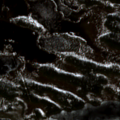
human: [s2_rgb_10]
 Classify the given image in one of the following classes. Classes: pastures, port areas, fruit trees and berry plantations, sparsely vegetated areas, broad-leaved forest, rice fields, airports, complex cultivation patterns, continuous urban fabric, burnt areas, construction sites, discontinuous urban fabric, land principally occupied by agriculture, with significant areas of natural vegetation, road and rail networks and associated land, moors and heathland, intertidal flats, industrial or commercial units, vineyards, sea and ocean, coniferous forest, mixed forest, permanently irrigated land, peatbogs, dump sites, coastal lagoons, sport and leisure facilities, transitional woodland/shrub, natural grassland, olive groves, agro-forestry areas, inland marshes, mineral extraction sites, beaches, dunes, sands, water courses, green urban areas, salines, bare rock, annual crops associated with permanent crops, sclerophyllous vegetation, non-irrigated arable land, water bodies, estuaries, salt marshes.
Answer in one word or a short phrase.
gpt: coniferous forest, transitional woodland/shrub, peatbogs, water bodies